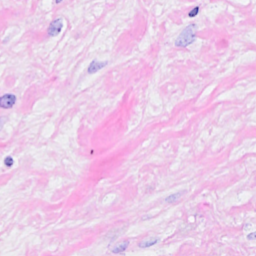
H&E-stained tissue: Breast